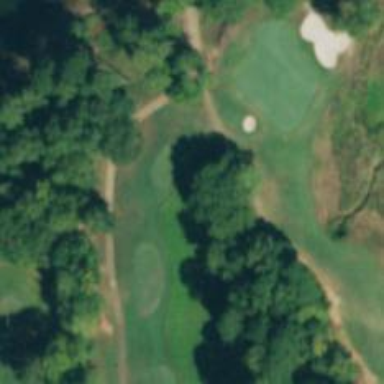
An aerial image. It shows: Golf tee.